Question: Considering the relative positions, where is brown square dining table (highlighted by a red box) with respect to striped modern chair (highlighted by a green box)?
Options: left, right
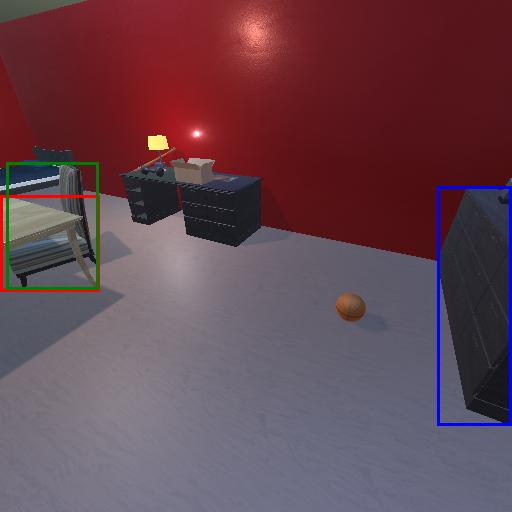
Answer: left